Field crop: tomato
Growth stage: 2
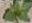
Species: solanum